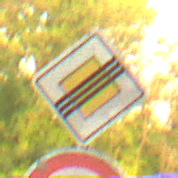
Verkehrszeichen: EndeVorfahrtsstrasse
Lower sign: Geschwindigkeit60
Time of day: SunriseSunset
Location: Outdoor (RoadRail)
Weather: Clear
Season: NotSpecified
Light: Natural